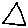
Label: triangle